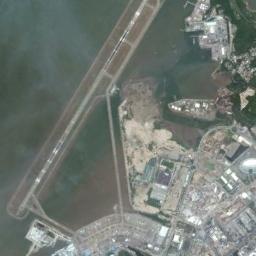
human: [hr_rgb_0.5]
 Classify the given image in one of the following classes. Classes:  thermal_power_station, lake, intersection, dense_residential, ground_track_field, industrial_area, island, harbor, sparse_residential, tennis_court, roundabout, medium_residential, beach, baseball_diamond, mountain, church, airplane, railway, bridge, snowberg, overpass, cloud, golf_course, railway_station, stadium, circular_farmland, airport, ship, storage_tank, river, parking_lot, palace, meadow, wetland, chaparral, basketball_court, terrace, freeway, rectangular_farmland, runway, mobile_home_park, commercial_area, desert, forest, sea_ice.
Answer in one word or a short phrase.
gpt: airport